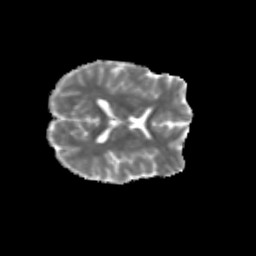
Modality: MD
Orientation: axial
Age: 31
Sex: female
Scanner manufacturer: siemens
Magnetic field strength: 3 T
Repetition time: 3.5 s
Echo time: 0.125 s